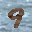
Label: 9